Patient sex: M
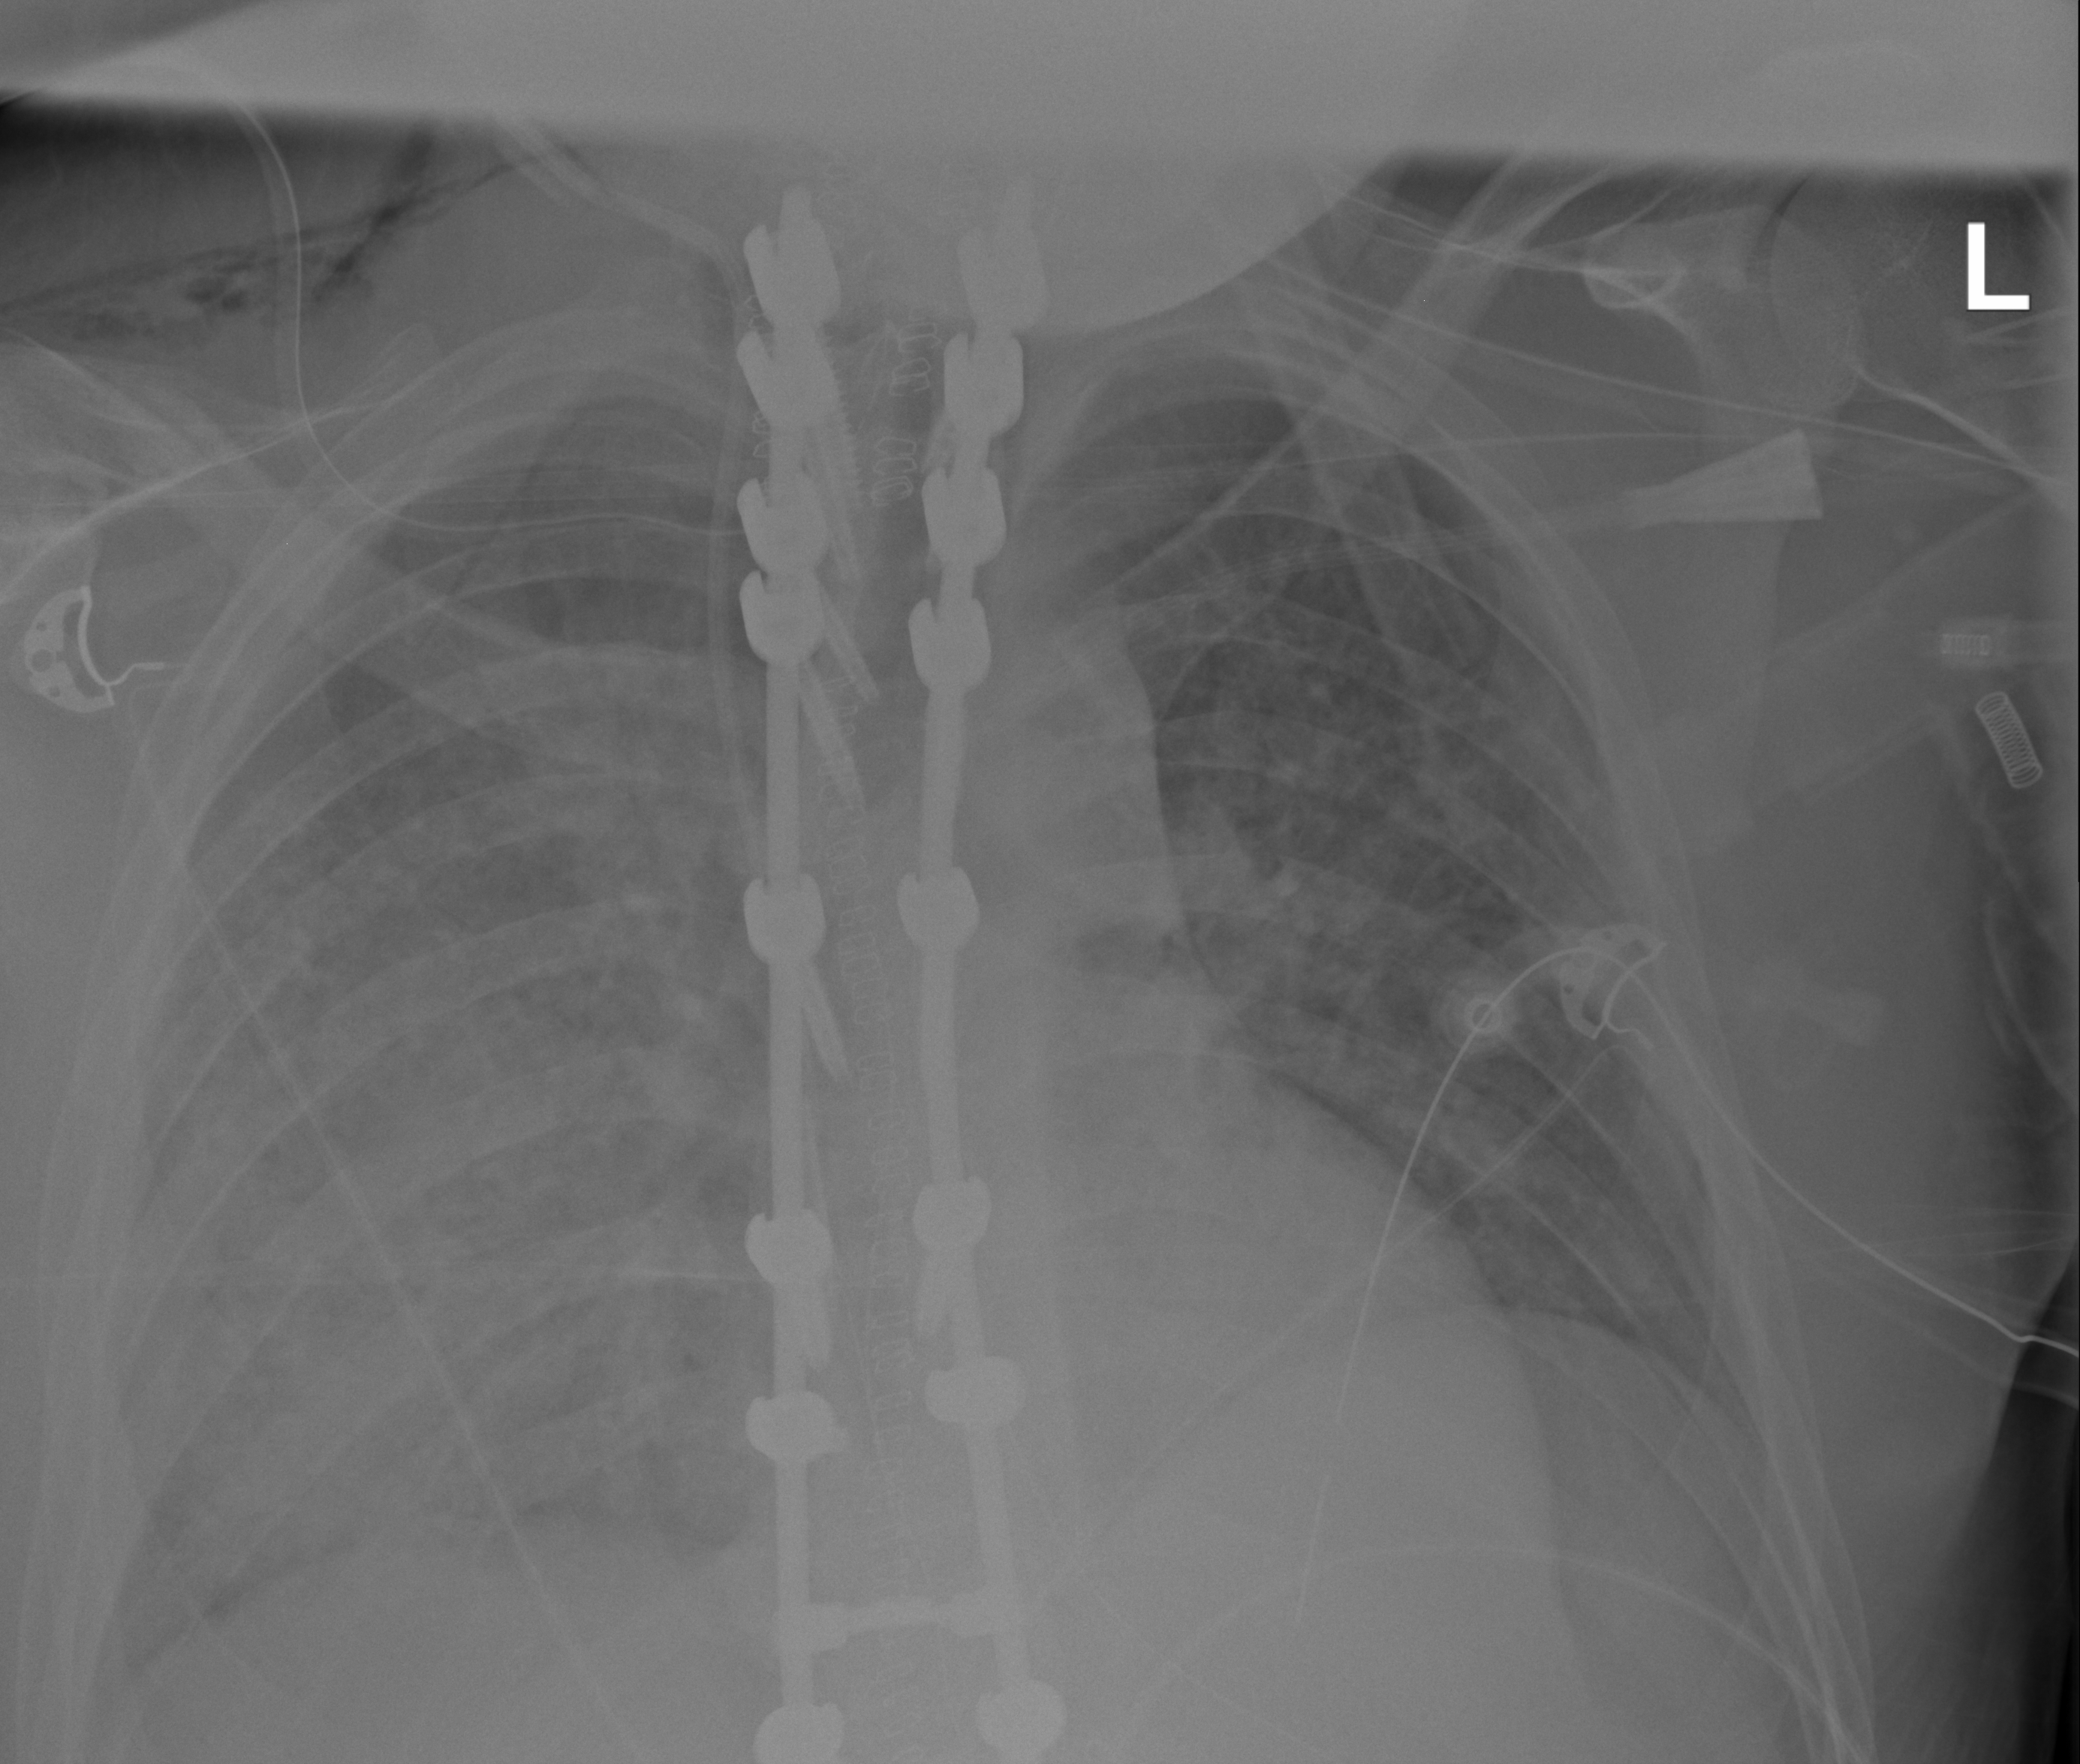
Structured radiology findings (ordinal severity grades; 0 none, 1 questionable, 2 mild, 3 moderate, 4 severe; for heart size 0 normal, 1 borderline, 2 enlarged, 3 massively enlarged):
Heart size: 0
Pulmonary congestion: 2
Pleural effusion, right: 1
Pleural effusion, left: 0
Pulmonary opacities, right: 3
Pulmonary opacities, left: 2
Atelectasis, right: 3
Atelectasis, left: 1